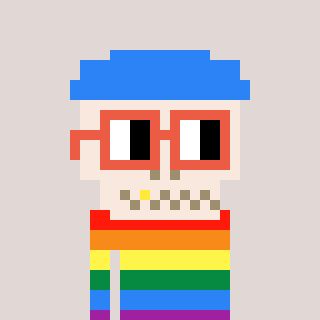
a pixel art character with square orange glasses, a skeleton-hat-shaped head and a grayscale-colored body on a warm background